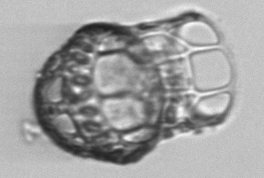
Label: Dictyocysta